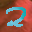
Label: 2